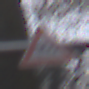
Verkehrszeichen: SeitenwindVonLinks
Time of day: MorningAfternoon
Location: Outdoor (Nature)
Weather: Overcast
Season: Autumn
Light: Natural